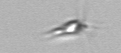
Label: Calciopappus